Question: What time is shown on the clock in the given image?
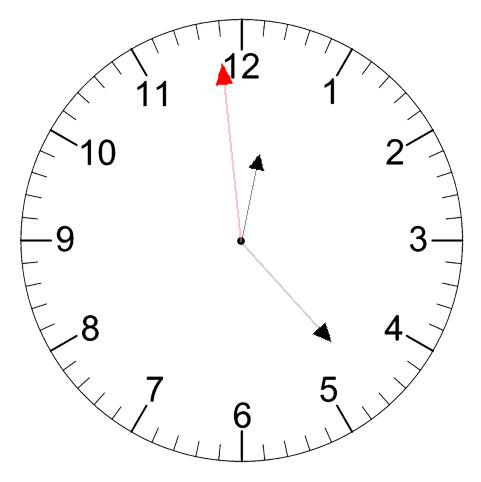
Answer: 12:22:59